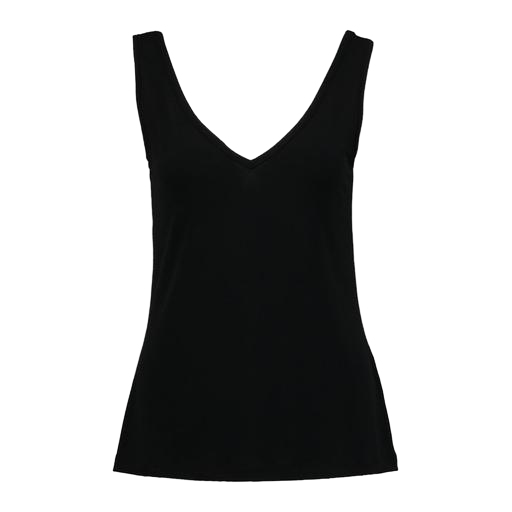
black cleo v neck tank, black issy tank top, black valencia tank top, white background